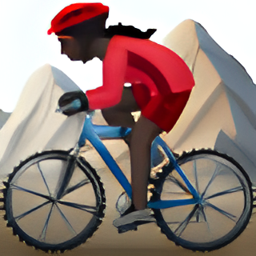
Name: woman mountain biking type 6
Emoji: 🚵🏿‍♀️
Group: People & Body
Sub-group: person-sport